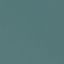
Label: SeaLake